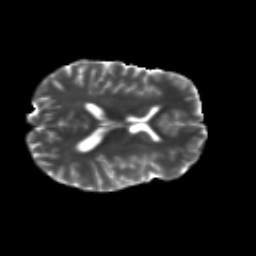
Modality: T2w
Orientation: axial
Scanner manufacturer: siemens
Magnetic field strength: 3 T
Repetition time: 8.1 s
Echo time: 0.082 s